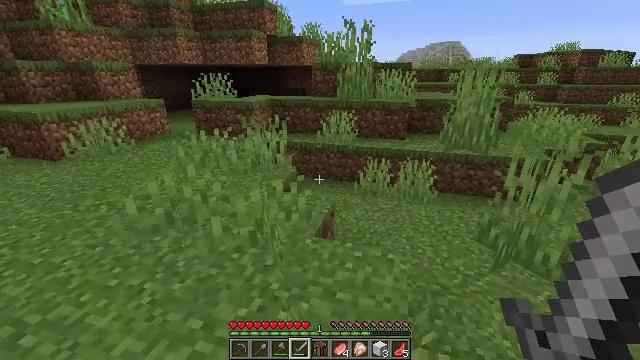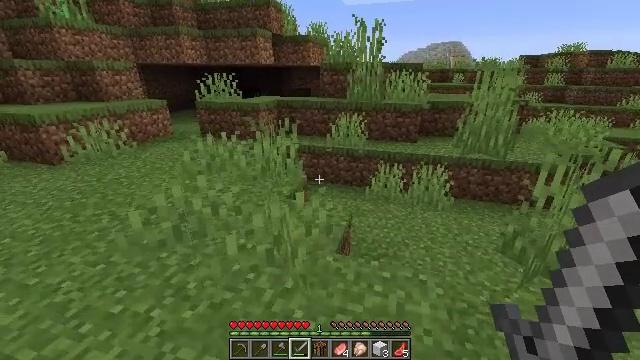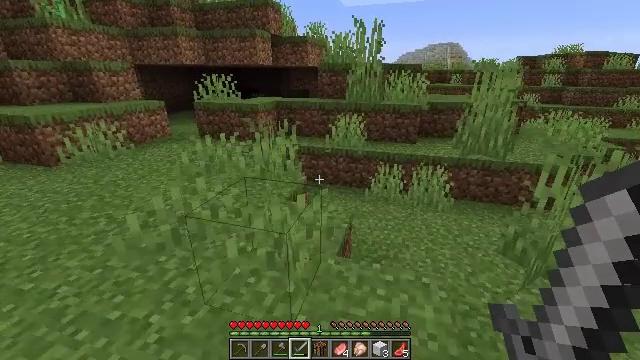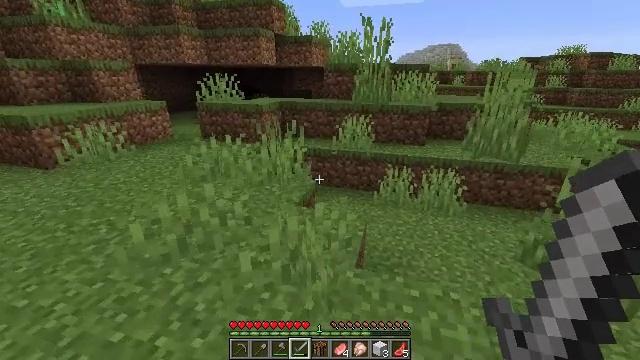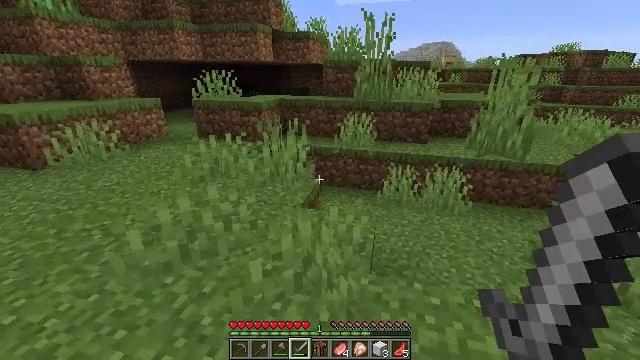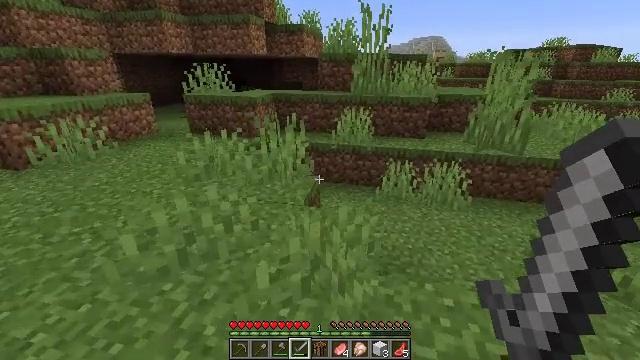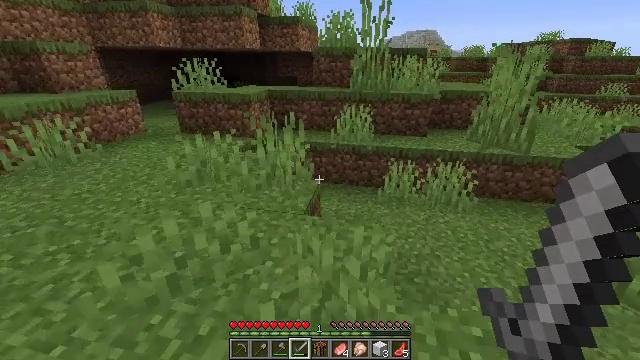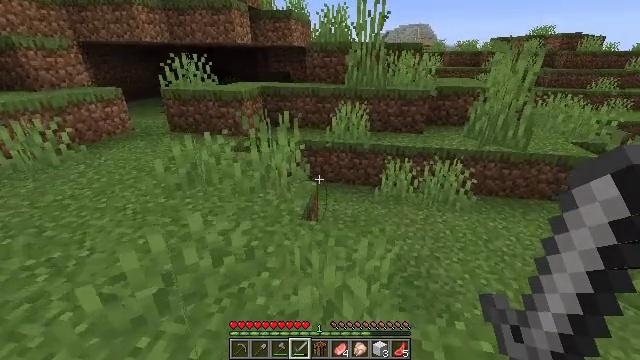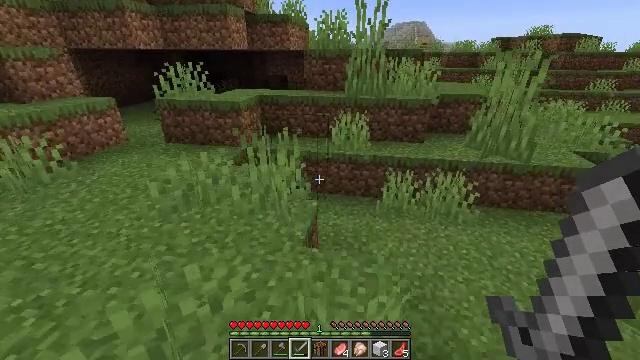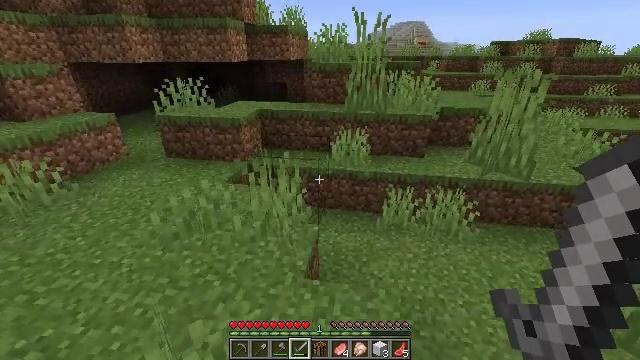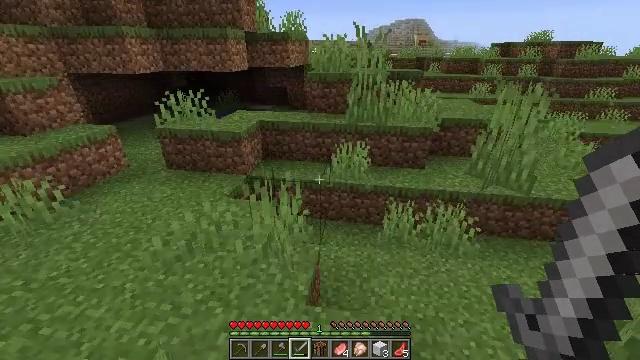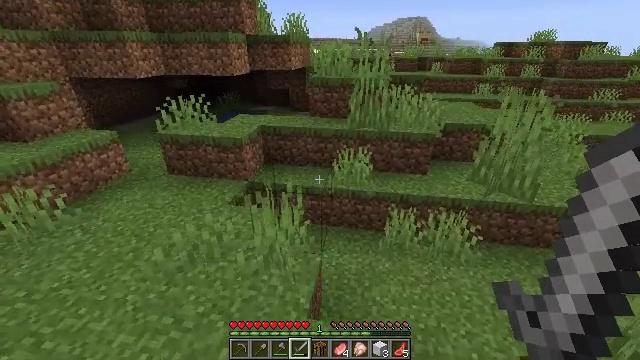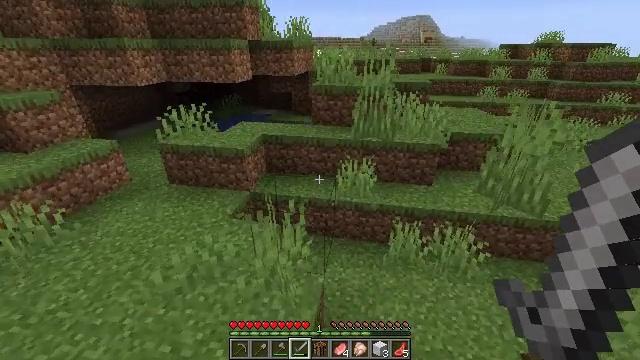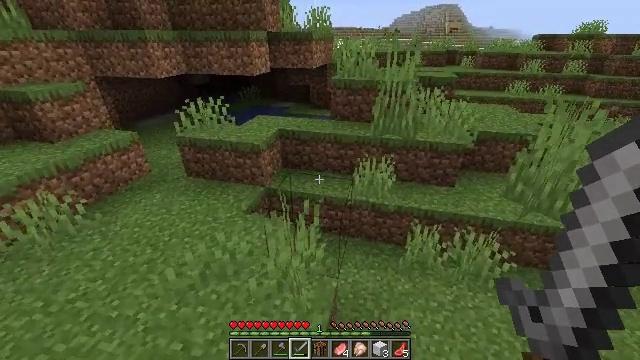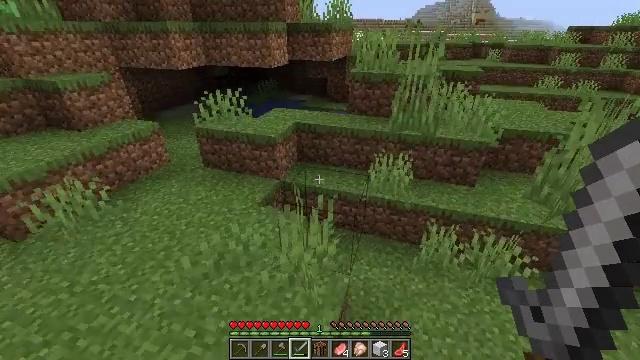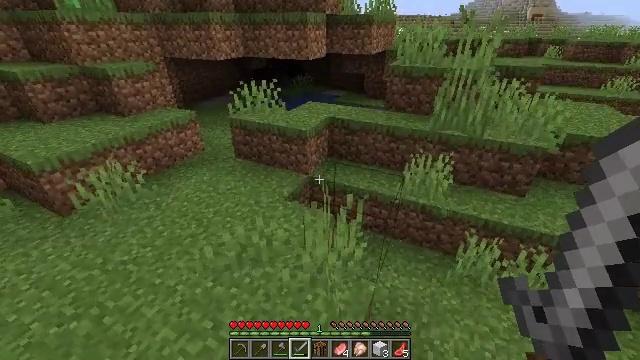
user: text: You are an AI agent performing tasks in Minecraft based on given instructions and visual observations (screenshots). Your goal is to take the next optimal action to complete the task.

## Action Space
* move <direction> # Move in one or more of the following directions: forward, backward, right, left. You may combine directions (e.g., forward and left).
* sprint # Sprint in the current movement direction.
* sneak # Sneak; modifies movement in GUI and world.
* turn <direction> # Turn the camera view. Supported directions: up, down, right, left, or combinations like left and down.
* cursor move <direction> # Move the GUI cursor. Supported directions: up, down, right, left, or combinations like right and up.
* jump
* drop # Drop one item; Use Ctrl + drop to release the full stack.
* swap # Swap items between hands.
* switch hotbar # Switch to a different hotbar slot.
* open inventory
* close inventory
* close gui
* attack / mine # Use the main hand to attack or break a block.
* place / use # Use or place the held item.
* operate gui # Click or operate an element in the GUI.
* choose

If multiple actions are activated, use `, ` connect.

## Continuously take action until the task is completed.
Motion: motion action
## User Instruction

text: Reclaim the chest into your inventory.
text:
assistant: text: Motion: move forward and move left
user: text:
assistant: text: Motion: move forward and move left
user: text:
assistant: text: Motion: move forward and move left
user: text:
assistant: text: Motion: move forward and move left, turn right
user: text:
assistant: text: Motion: move forward, turn right and down
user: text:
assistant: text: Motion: move forward, turn right
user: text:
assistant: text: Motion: move forward, turn right
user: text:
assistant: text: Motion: move forward, jump
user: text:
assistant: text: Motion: move forward, jump
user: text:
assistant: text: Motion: move forward, jump
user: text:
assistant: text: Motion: move forward, jump
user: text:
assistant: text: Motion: move forward, jump
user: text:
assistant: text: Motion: move forward and move left, turn left and down, jump
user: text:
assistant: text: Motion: move forward and move left, turn left and down
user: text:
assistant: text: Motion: move forward and move left, turn left
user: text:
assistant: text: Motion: move forward and move left, turn left
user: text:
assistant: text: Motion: move forward and move left, turn left
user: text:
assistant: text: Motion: move forward and move left
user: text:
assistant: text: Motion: move forward and move left
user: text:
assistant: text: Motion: move forward and move left
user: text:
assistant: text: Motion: move forward and move left
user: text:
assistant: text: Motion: move forward and move left
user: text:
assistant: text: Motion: move forward and move left, turn right
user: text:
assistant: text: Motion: move forward and move left, turn right
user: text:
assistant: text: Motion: move forward and move left, turn right
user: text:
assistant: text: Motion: move forward and move left, turn right
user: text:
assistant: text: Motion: move forward and move left
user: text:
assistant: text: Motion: move forward and move left
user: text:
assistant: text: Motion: move forward and move left
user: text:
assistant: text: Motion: move forward and move left